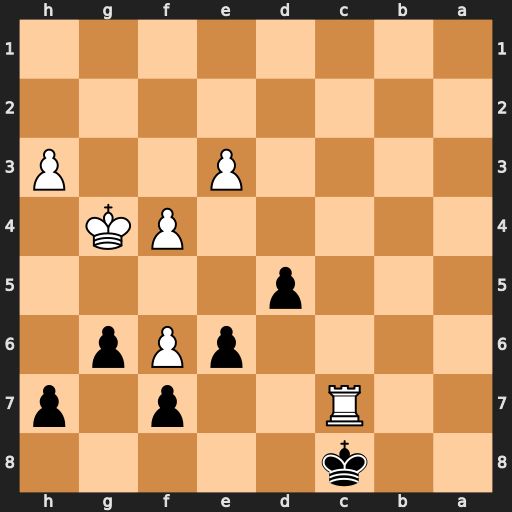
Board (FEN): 2k5/2R2p1p/4pPp1/3p4/5PK1/4P2P/8/8
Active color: b
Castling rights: -
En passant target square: -
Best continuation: Kxc7 Kg5 Kd6